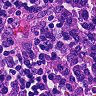
Metastatic tissue present: no